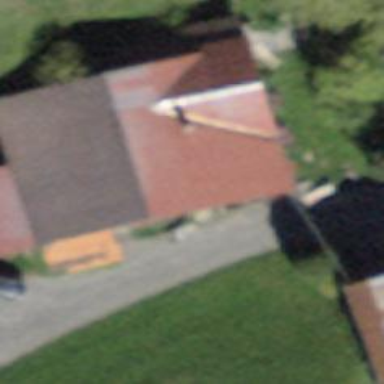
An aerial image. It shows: Farm building.